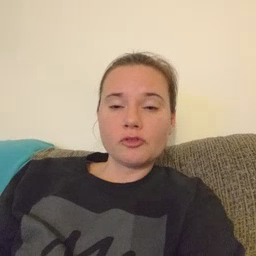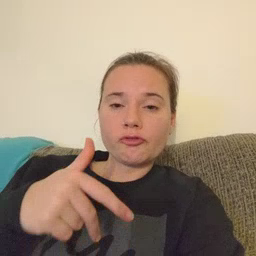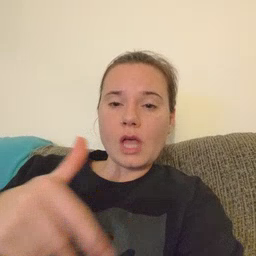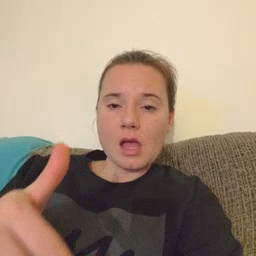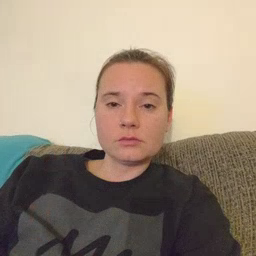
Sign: ride